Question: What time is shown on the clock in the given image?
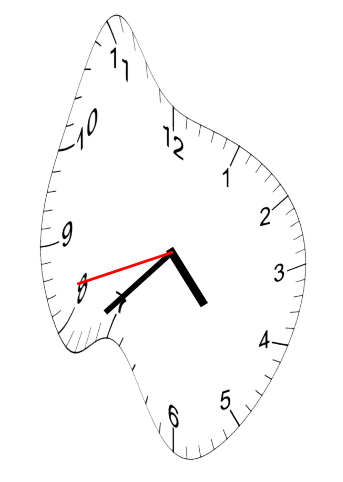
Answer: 04:37:42